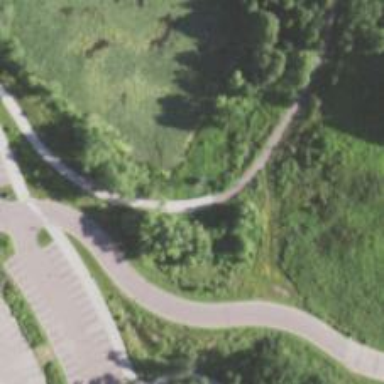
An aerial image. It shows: Snowshoe trail designated as footway.